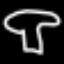
Label: mushroom